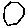
Label: hexagon